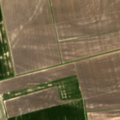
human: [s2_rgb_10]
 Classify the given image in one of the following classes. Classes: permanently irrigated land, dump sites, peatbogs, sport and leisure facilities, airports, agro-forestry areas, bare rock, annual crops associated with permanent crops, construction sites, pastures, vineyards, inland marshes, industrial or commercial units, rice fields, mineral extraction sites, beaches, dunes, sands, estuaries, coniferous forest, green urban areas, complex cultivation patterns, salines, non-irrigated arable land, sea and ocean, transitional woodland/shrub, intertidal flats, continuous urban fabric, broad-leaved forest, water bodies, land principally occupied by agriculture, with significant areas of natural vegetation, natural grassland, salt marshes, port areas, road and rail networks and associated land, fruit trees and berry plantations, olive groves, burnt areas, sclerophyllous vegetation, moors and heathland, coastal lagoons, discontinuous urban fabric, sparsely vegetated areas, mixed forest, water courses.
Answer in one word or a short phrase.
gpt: non-irrigated arable land, transitional woodland/shrub